Field crop: maize
Growth stage: 2
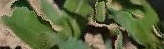
Species: maize